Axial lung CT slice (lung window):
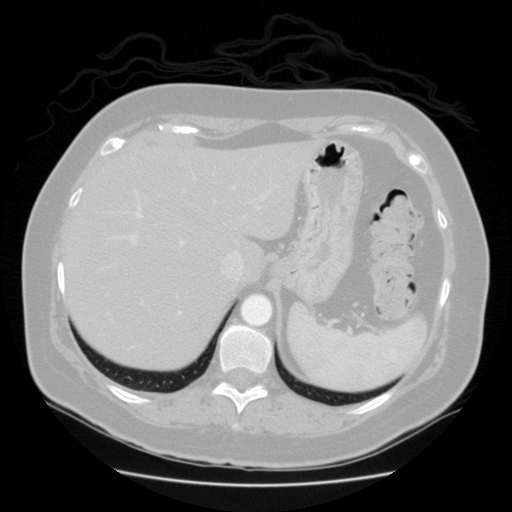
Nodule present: no